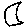
Label: moon